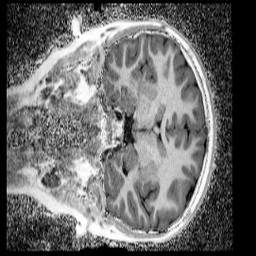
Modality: UNIT1_denoised
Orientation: coronal
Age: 10
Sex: female
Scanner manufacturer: siemens
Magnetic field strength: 3 T
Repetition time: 4 s
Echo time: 0.00299 s